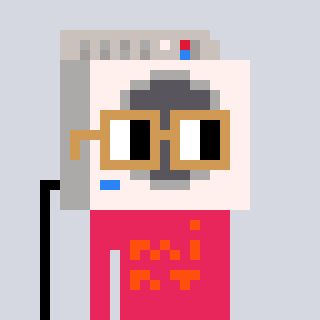
a pixel art character with square brown glasses, a washing machine-shaped head and a redpinkish-colored body on a cool background